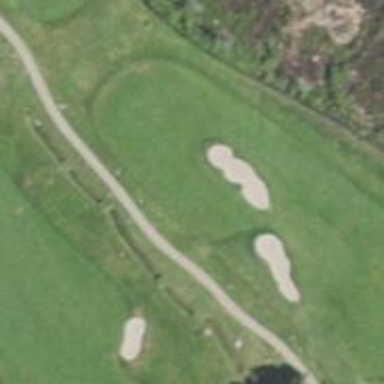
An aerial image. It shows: View of golf hole.